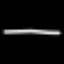
Label: line